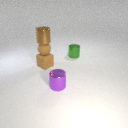
small brown rubber sphere below small brown metal cylinder